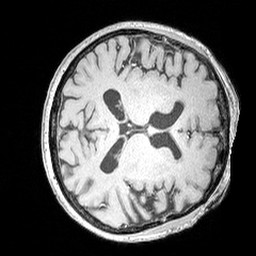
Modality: MP2RAGE
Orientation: axial
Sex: female
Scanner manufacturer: siemens
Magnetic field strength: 3 T
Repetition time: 5 s
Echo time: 0.00292 s